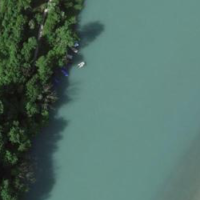
EUNIS habitat code: 15
Species observed at this site:
Fulica atra
Cornus sanguinea